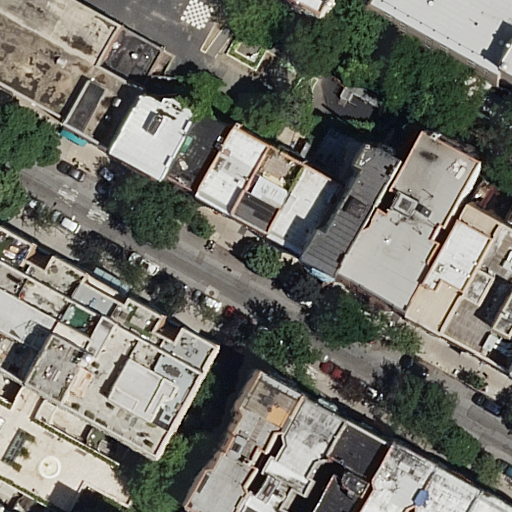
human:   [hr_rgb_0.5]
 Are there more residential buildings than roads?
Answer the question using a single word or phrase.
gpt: yes

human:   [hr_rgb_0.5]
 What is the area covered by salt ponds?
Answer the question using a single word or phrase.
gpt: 0m2

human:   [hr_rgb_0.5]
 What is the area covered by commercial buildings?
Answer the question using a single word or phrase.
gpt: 0m2

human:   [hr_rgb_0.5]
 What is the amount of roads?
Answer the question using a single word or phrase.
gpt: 1

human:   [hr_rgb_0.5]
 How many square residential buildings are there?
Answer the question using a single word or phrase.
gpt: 0

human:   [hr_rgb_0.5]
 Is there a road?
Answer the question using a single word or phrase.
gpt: yes

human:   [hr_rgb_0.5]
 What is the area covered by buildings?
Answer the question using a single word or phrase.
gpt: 3448m2

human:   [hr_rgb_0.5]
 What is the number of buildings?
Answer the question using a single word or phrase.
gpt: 21

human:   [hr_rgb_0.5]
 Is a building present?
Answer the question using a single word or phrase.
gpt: yes

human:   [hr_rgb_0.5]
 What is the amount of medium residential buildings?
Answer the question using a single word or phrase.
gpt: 17

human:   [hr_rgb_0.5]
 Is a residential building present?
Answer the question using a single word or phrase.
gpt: yes

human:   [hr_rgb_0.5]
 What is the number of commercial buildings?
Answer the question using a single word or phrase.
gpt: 0

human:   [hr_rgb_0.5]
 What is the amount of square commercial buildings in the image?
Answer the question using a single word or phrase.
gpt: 0

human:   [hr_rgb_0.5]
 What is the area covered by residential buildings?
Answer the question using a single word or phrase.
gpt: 3448m2

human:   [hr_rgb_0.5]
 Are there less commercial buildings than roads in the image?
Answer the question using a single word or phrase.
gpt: yes

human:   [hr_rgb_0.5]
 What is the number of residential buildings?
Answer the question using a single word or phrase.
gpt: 21

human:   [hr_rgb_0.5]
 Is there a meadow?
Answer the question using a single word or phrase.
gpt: no

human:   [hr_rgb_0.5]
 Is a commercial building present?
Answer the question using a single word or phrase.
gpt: no

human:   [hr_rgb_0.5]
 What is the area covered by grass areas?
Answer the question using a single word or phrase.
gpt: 0m2

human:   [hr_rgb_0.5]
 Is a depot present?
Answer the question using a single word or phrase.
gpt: no

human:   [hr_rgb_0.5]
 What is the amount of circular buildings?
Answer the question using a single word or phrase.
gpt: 0

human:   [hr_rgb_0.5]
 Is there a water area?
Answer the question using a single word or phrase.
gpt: no

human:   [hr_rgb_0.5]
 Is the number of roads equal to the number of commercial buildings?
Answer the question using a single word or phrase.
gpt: no

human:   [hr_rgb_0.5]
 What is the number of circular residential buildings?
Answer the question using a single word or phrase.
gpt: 0

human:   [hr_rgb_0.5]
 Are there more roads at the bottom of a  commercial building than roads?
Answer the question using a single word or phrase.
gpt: no

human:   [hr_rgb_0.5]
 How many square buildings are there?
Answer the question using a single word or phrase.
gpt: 0

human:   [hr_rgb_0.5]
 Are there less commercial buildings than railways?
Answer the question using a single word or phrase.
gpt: no

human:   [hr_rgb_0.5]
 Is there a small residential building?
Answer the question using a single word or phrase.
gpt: yes

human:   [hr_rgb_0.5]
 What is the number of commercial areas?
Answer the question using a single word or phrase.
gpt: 0

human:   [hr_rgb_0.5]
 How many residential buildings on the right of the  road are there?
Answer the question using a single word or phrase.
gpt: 12

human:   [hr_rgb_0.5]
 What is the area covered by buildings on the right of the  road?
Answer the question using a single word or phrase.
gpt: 1841m2

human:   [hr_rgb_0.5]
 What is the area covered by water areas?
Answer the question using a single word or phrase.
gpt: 0m2

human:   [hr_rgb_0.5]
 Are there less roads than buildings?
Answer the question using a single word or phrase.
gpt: yes

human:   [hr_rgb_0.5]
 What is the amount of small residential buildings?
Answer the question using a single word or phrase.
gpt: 4

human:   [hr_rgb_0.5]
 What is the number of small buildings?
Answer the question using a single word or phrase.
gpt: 4

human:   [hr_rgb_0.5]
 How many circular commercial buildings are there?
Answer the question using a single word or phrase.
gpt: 0

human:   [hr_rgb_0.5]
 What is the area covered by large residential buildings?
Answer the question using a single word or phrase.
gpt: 0m2

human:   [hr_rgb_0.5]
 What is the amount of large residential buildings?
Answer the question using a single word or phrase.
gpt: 0

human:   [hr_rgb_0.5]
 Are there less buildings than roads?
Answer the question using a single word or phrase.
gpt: no

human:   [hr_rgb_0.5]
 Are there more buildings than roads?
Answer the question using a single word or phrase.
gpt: yes

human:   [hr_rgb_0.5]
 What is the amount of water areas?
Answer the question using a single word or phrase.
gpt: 0

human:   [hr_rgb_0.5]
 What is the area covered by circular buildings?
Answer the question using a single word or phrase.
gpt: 0m2

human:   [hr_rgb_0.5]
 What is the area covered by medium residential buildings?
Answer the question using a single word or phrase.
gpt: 3341m2

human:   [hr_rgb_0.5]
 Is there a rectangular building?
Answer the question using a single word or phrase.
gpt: yes

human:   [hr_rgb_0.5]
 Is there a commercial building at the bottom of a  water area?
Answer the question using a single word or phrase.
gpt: no

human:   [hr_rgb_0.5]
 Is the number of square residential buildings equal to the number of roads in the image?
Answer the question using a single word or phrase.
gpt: no

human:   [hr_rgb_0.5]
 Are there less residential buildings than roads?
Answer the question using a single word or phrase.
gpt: no

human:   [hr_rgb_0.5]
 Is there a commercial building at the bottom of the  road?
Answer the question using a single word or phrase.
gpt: no

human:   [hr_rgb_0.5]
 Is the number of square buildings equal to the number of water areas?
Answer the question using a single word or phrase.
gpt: yes

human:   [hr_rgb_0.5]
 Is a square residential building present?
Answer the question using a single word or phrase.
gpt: no

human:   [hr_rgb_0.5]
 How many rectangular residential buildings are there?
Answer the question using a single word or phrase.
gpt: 11

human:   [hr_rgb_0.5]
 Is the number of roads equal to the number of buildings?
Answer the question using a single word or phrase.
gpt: no

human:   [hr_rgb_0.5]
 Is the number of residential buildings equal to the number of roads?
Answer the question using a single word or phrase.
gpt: no

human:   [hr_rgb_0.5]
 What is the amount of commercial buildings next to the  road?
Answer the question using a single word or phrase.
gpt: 0

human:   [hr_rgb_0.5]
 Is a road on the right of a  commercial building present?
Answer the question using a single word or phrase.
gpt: no

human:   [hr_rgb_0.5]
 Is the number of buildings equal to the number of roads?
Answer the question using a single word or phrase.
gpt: no

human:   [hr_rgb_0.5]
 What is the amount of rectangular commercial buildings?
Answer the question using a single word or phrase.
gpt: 0

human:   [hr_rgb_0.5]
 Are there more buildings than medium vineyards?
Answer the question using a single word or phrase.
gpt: yes

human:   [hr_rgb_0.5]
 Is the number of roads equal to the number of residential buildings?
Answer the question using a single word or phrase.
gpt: no

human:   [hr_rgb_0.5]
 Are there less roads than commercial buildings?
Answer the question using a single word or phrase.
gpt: no

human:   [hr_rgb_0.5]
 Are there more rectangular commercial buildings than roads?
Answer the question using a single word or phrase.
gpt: no

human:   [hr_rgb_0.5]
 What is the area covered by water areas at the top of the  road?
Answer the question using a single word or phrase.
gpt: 0m2

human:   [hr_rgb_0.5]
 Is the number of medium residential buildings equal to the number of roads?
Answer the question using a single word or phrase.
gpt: no

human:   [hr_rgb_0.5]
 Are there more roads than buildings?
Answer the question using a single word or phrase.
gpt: no